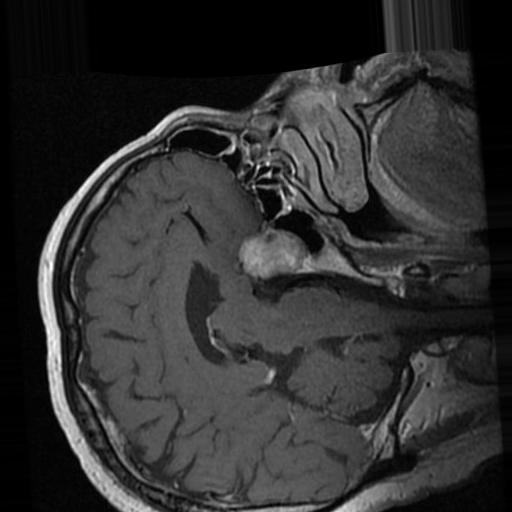
Label: brain_tumor